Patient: sex M, age 31
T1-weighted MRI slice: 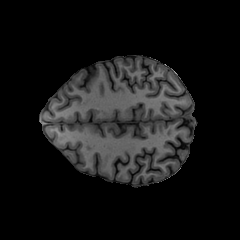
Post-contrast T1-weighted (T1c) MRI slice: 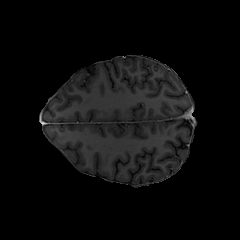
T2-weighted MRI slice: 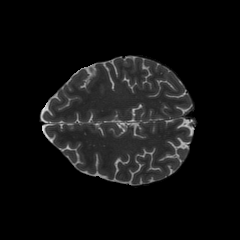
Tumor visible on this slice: no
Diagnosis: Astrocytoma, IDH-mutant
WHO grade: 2